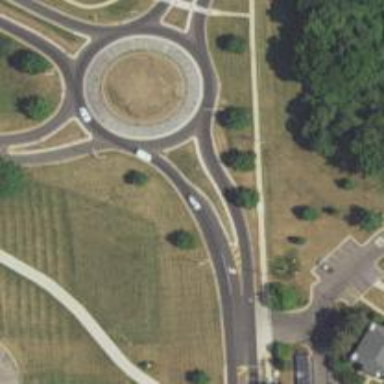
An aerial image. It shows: Tertiary road leading to roundabout junction.